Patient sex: M
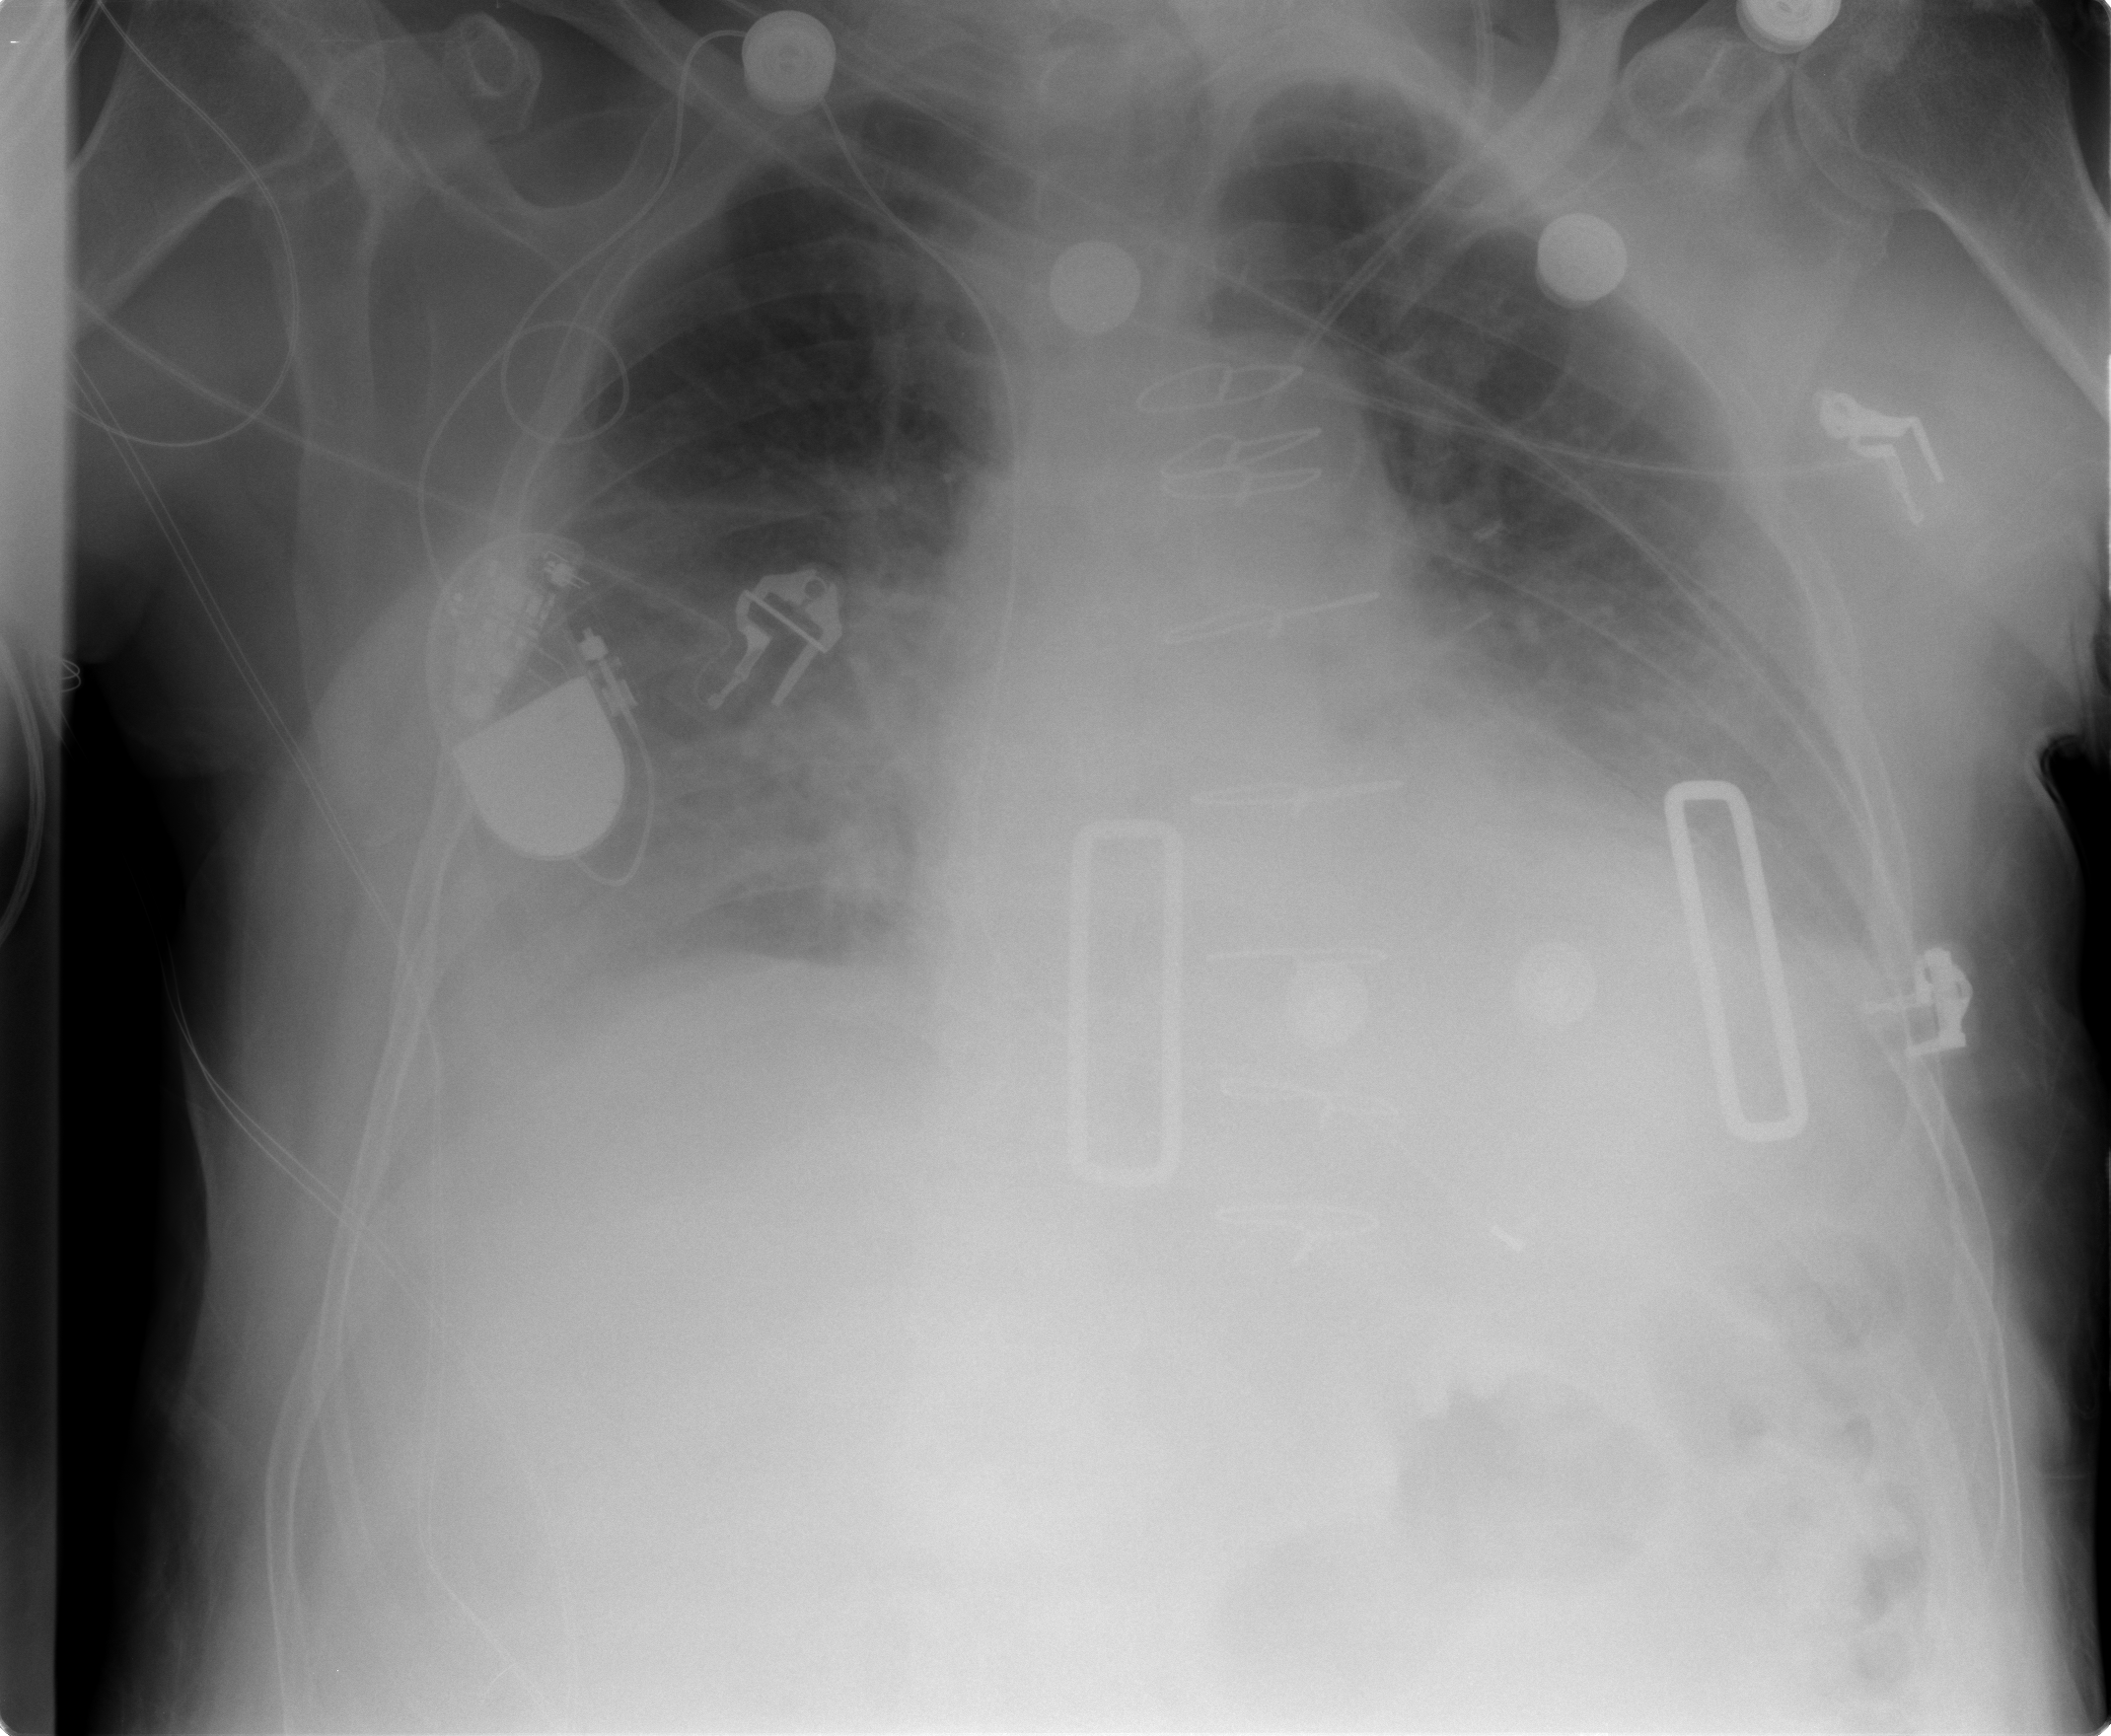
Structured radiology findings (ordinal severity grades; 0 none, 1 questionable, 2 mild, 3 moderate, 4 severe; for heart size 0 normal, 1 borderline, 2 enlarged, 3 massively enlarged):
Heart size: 2
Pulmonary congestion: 2
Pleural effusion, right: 0
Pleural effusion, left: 0
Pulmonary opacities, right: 1
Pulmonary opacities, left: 0
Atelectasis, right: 2
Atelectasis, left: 1